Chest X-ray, AP view. Patient: 47 years old, sex M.
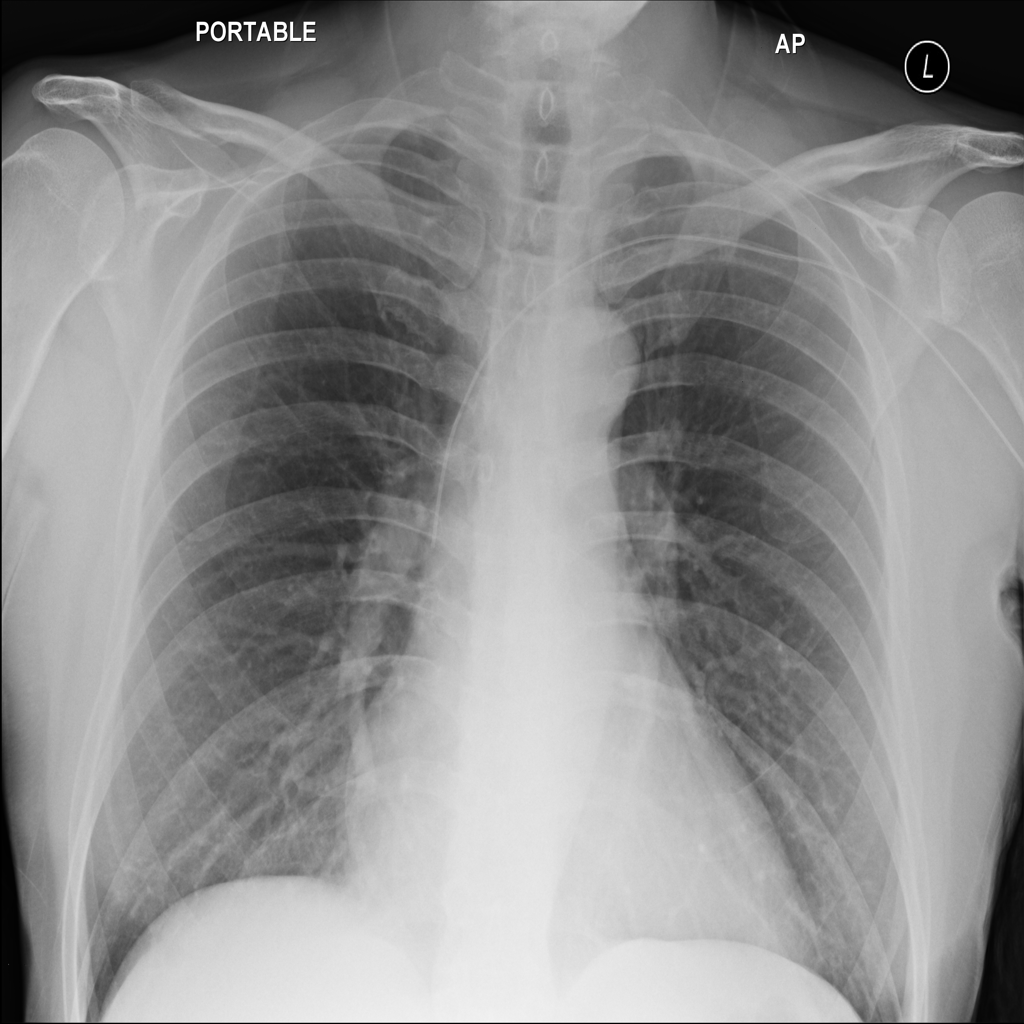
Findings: No Finding